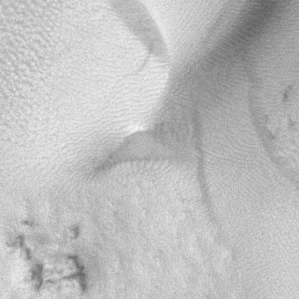
Label: frost